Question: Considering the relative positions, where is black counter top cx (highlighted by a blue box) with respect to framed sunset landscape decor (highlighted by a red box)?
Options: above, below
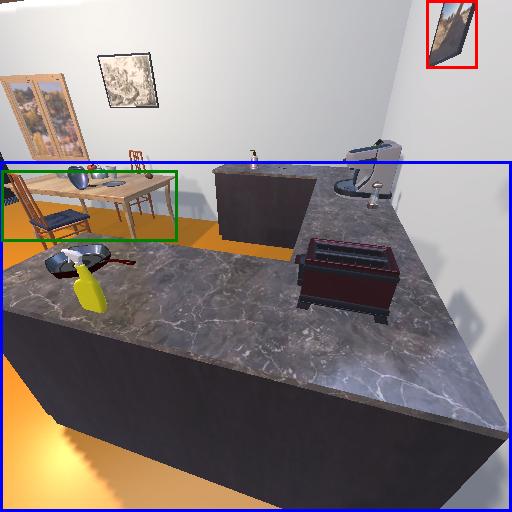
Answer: above